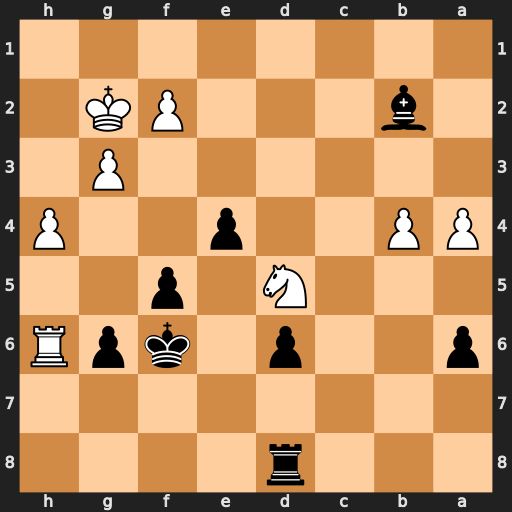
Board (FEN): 3r4/8/p2p1kpR/3N1p2/PP2p2P/6P1/1b3PK1/8
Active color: b
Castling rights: -
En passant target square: -
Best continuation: Kg7 Rxg6+ Kxg6